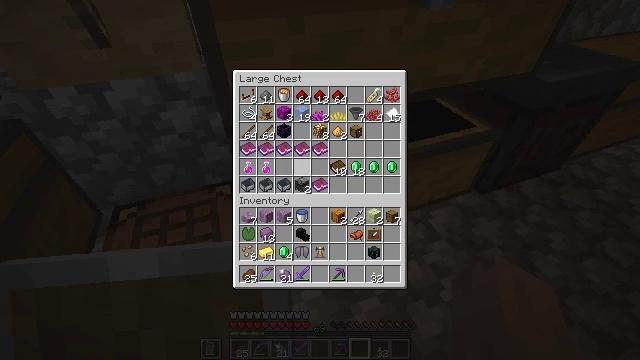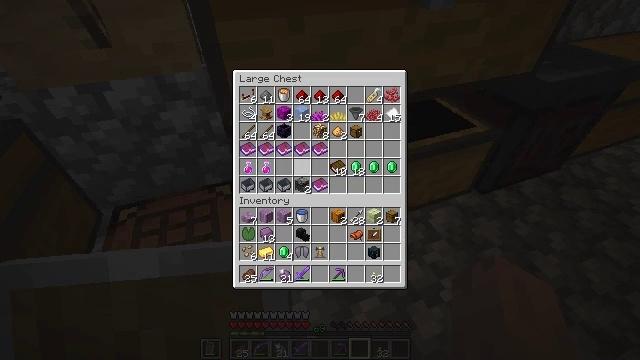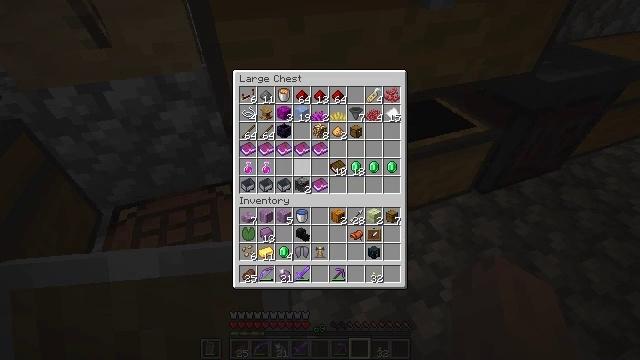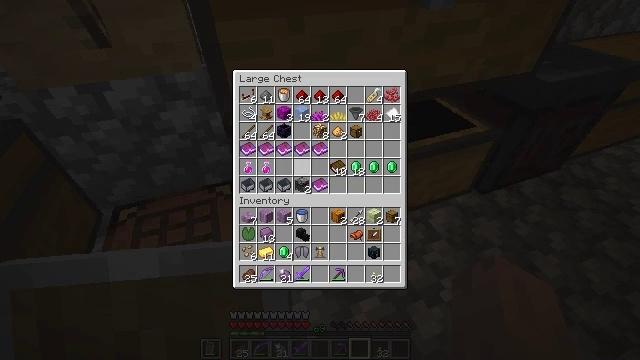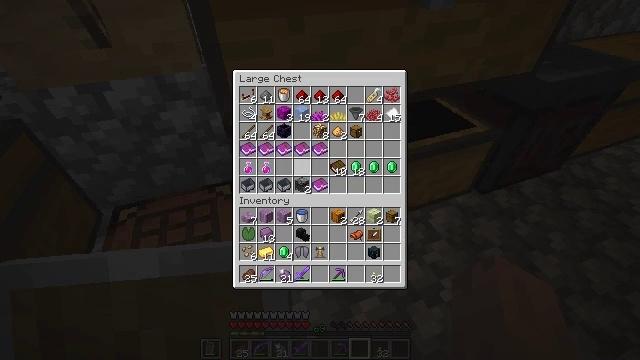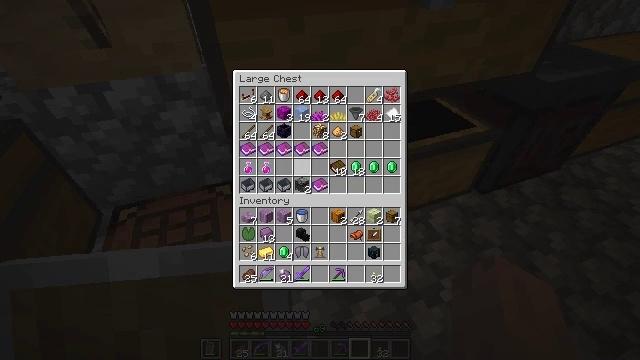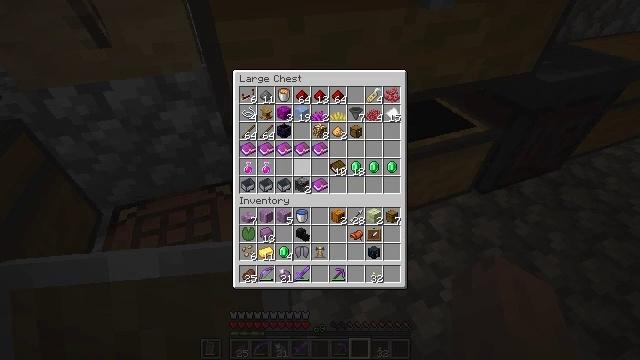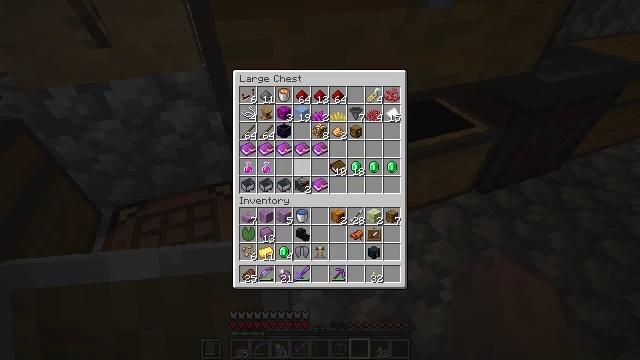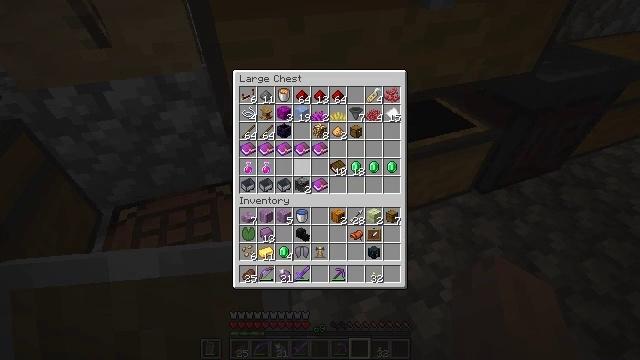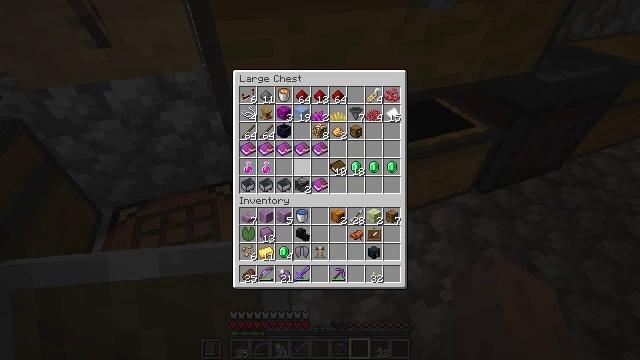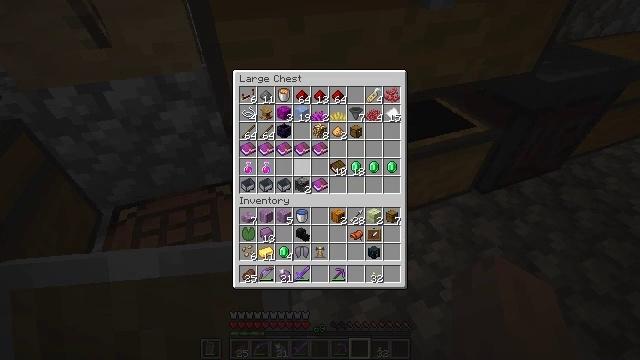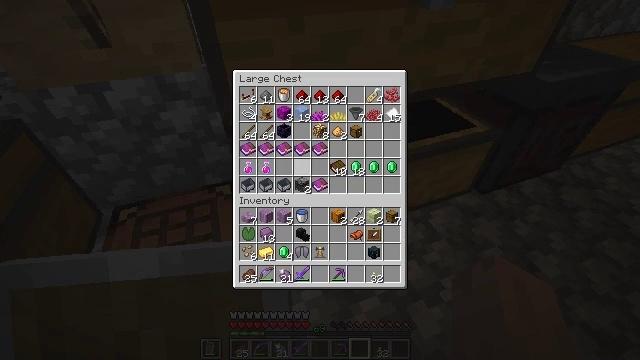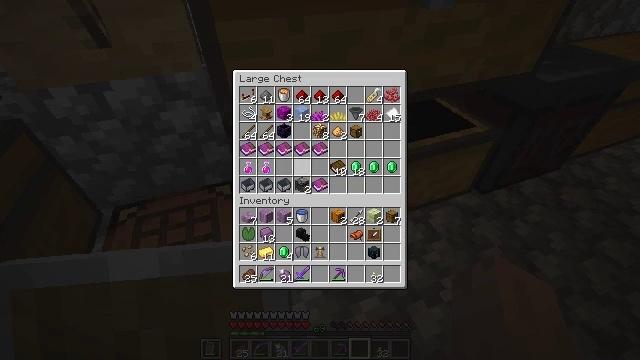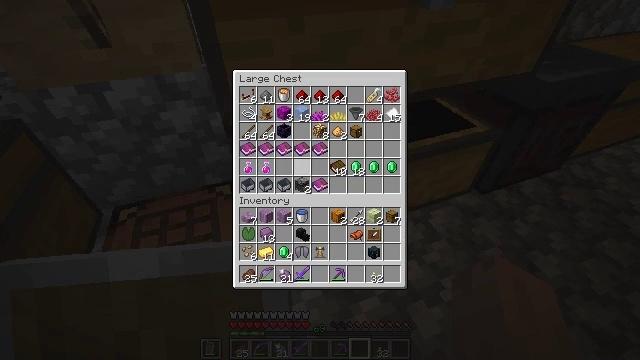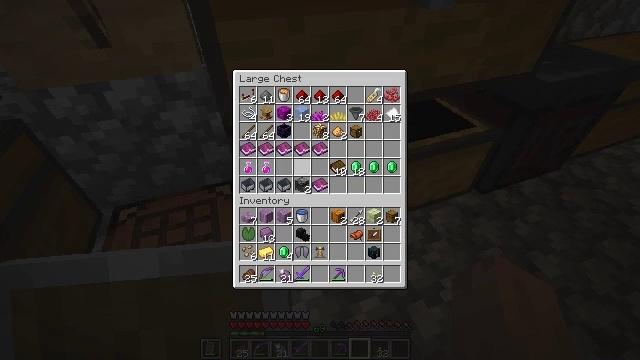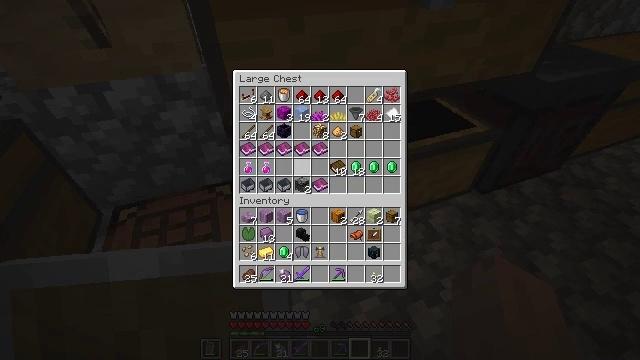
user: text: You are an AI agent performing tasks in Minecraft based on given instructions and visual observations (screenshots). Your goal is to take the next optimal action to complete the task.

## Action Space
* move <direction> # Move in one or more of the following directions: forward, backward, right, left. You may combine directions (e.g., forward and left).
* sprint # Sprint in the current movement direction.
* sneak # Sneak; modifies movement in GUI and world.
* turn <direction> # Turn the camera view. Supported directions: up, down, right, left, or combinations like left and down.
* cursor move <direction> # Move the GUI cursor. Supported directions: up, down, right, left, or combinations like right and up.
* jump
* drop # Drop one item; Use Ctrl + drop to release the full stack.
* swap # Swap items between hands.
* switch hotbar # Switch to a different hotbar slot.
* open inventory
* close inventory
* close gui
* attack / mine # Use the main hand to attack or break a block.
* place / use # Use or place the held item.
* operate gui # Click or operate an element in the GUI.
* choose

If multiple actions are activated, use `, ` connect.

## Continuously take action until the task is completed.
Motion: motion action
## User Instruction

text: Craft a shulker box.
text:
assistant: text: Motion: no_op
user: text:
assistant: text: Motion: no_op
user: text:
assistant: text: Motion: no_op
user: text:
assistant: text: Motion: no_op
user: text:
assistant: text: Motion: no_op
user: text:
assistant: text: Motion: no_op
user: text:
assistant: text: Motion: no_op
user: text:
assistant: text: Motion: no_op
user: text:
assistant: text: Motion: no_op
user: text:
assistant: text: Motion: no_op
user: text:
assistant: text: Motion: no_op
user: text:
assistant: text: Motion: no_op
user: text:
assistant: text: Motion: no_op
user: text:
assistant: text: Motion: no_op
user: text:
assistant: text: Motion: no_op
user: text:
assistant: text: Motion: no_op
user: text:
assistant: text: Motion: no_op
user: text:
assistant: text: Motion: no_op
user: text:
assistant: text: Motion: no_op
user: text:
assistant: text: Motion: no_op
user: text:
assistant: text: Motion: no_op
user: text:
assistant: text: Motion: no_op
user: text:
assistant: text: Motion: no_op
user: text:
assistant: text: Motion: no_op
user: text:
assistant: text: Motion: no_op
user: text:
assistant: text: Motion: no_op
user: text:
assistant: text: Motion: no_op
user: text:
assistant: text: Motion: no_op
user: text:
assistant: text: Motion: no_op
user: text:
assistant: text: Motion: no_op